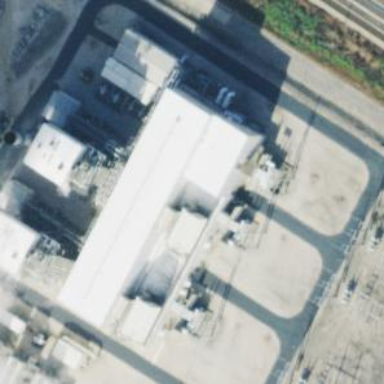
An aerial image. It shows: Gas-powered generator.